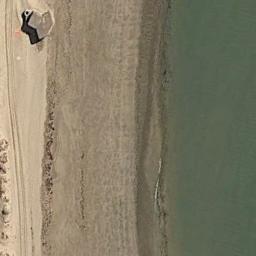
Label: beach